Question: I want to center two buttons in a form. I got a wrapper div around them and tried margin: 0 auto and float: left, but it's not working.
'''
.button_container {
width: auto;
min-width: 834px;
margin: 0 auto;
float: left;
}
'''

<URL>
Would be perfect if the buttons would be centered under the textarea. Is this possible?
Thank you everyone, I used Sachins Fiddle as it worked the best for my situation.
<URL>
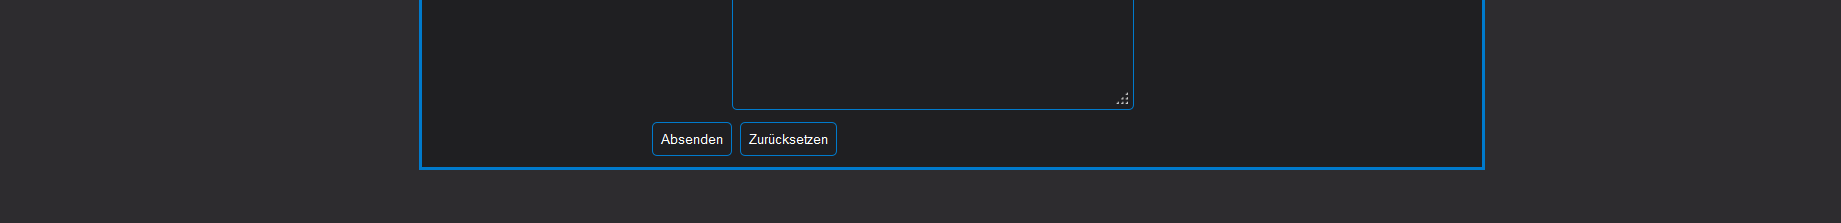
Answer: You need to do couple of things like
Remove 'float:left', add 'text-align:center' and most importantly remove 'min-wdith' as it force to have that width of container that make it not center aligned.
'''
.button_container {
width: 100%;
/* min-width: 834px;*/
margin: 0 auto;
text-align:center;
}
'''
<URL>